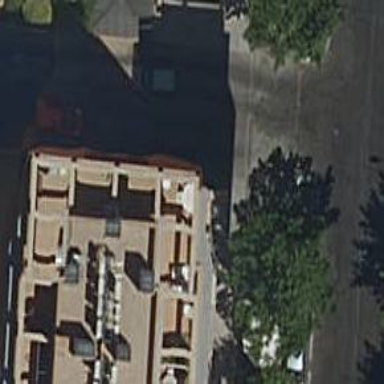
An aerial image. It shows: Restaurant.